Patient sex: M
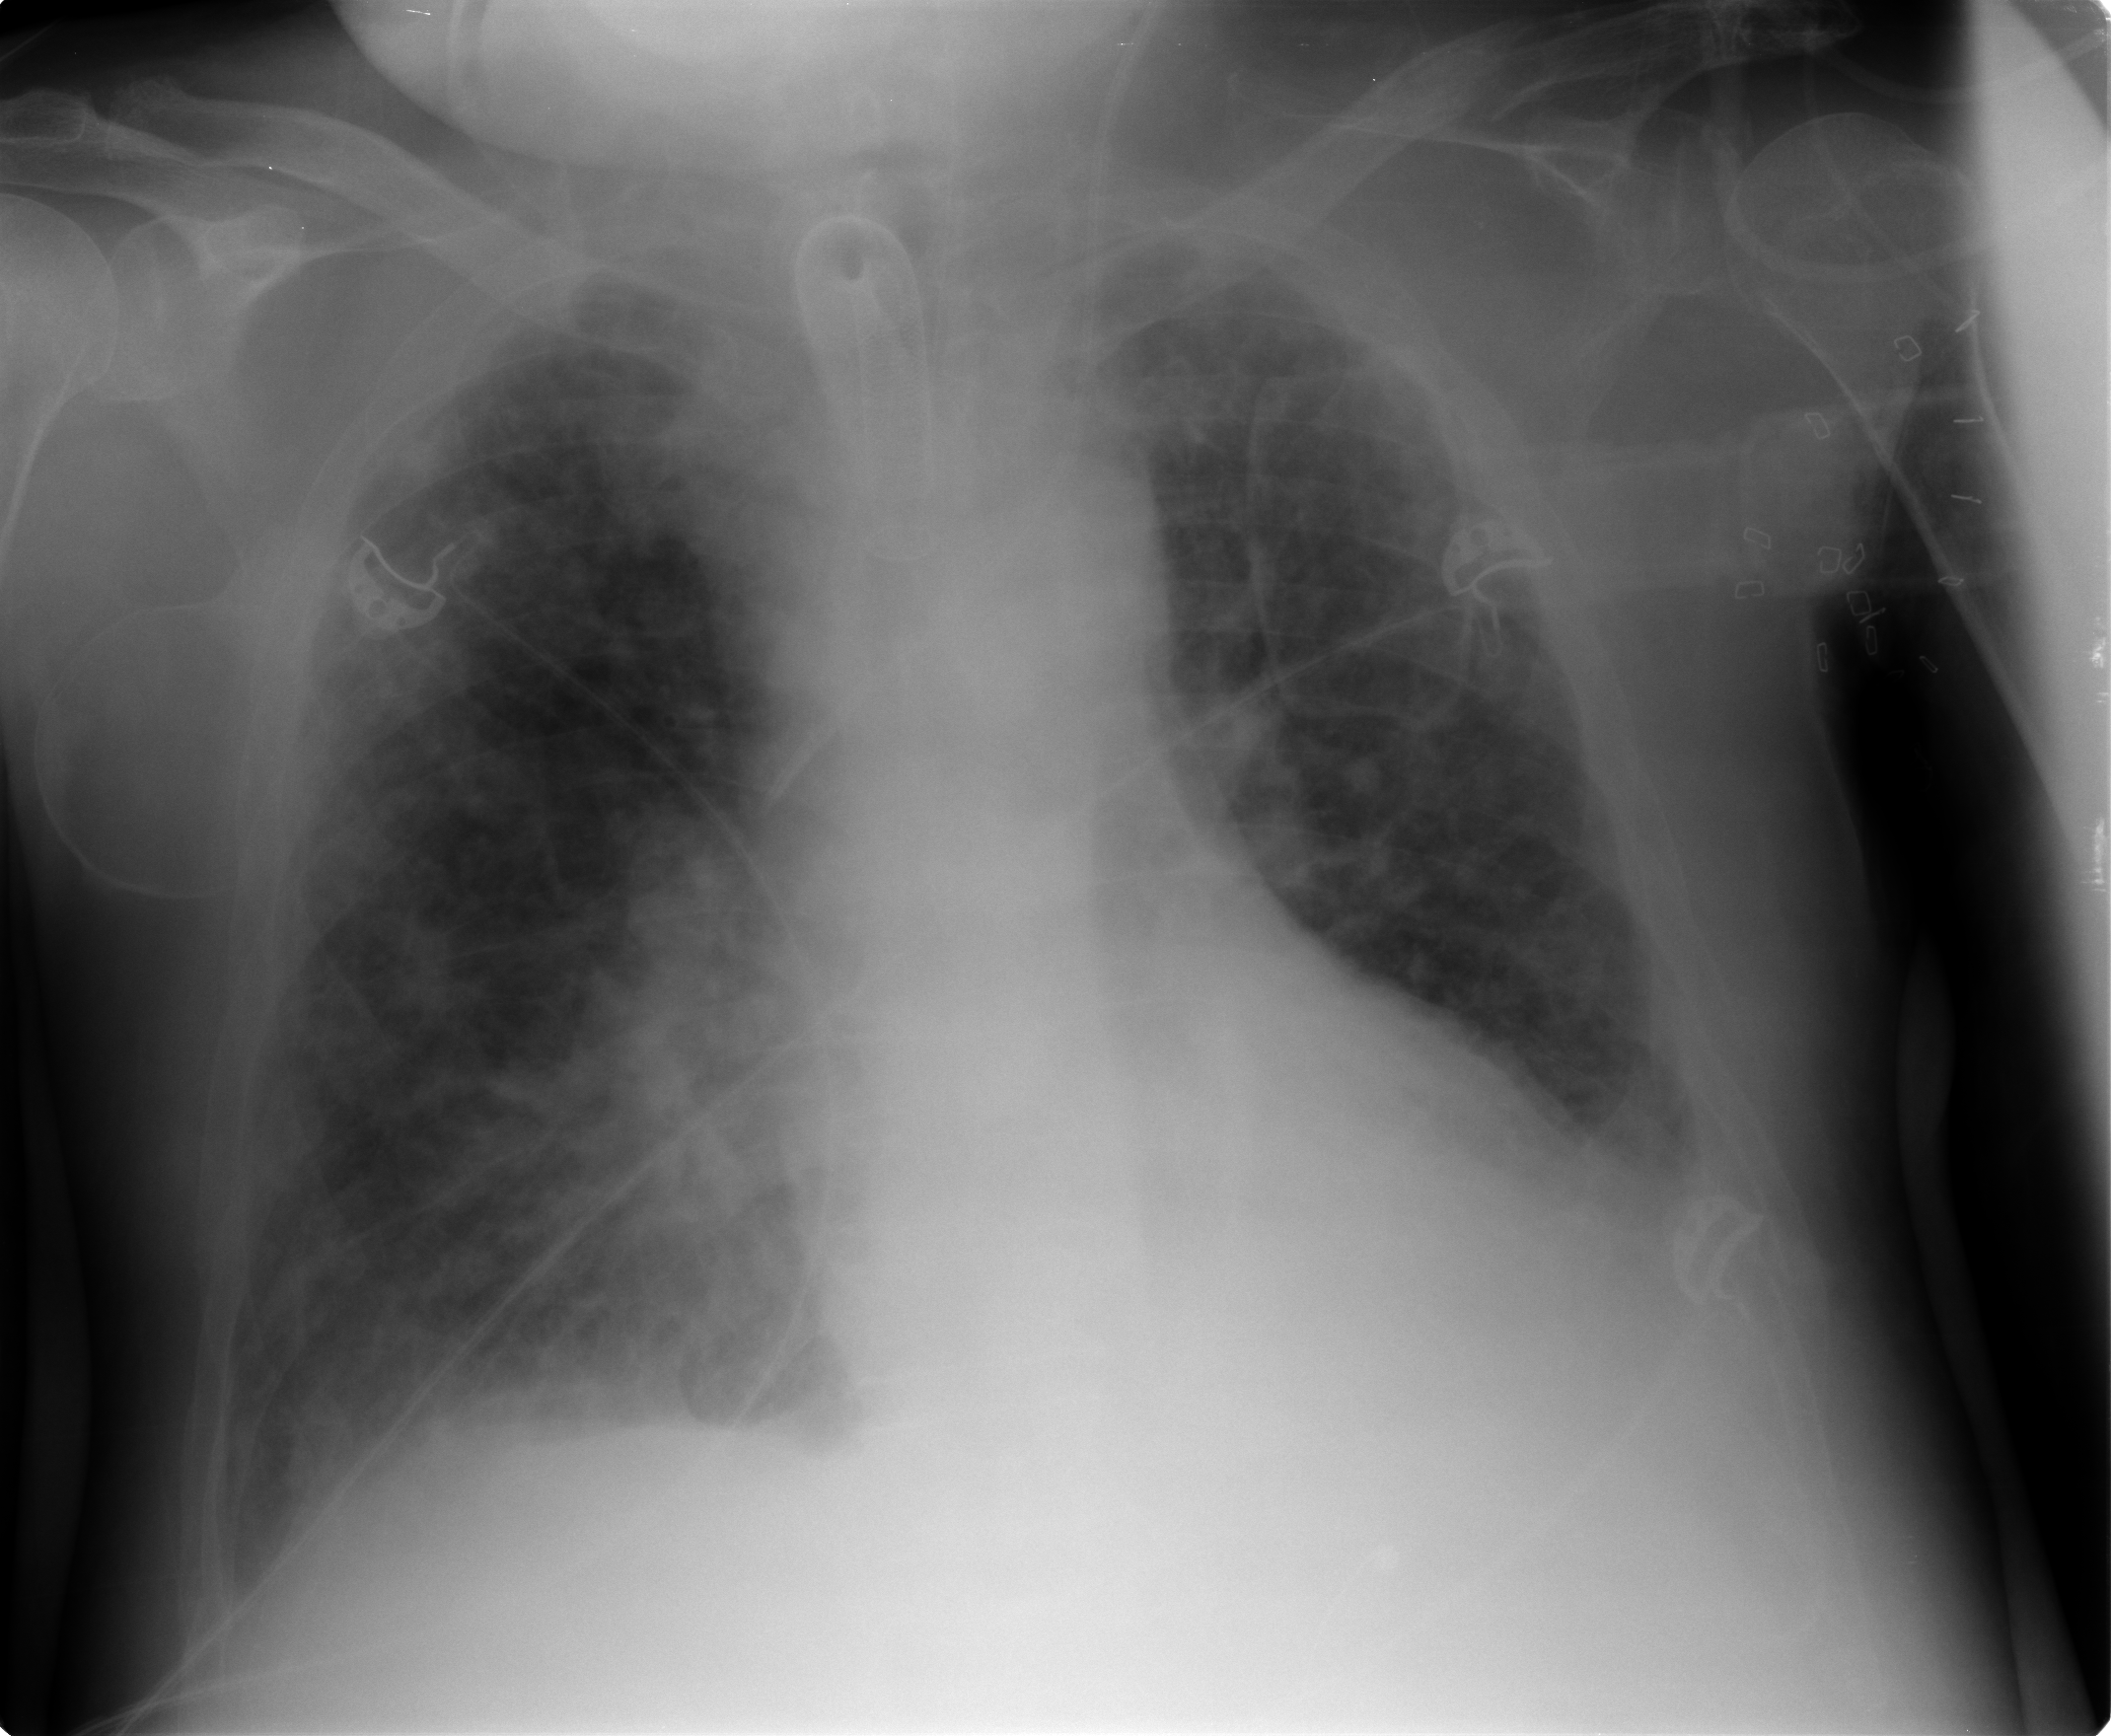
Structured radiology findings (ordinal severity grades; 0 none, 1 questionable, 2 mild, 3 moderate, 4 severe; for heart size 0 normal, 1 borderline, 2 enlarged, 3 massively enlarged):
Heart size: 2
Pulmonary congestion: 3
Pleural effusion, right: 0
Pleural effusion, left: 2
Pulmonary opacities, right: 3
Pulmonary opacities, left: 3
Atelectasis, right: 2
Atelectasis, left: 2